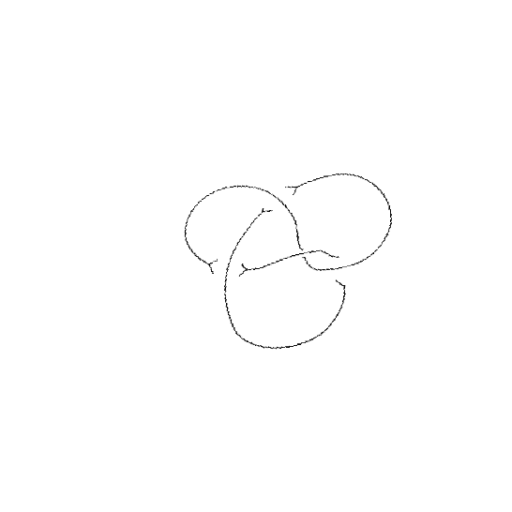
Crossing number: 4